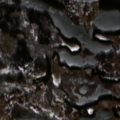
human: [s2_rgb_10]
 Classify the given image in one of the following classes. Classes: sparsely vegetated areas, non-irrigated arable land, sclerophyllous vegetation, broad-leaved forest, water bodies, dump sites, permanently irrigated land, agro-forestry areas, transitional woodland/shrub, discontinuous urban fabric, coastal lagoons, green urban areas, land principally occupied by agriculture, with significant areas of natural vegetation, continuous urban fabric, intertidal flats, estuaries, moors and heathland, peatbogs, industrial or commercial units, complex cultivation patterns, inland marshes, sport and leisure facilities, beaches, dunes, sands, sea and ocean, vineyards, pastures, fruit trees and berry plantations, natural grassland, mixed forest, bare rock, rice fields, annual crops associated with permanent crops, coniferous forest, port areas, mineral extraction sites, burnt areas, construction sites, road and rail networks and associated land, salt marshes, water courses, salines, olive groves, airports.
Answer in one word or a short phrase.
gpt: land principally occupied by agriculture, with significant areas of natural vegetation, coniferous forest, mixed forest, transitional woodland/shrub, water bodies